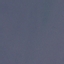
Label: SeaLake